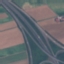
Land use / land cover: Highway